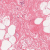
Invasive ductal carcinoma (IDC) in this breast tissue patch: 0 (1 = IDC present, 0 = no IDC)